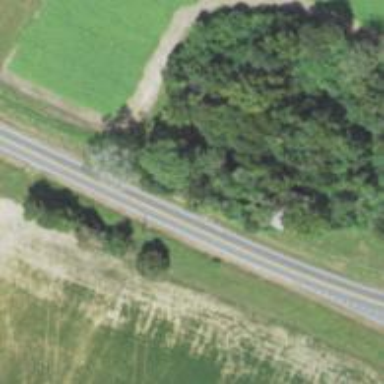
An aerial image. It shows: Tertiary road.